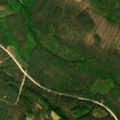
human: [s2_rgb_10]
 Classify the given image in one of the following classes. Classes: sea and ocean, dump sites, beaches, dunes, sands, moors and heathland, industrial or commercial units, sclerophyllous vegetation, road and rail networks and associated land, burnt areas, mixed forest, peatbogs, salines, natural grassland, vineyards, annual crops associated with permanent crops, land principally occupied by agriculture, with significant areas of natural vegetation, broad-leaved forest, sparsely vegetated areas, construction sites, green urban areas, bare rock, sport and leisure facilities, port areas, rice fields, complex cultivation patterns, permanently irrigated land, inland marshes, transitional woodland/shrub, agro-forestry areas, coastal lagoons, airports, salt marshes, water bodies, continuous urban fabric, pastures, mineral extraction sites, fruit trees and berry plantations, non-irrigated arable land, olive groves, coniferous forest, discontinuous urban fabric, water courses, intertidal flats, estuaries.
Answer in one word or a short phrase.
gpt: coniferous forest, mixed forest, transitional woodland/shrub